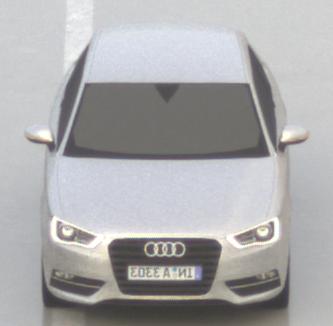
Make: Audi
Model: A3 1.2 TFSI
Detailed model: A3 (8V)
Model produced from: 2013/02
Model produced until: 2014/05
Doors: 3
Color: white
Road condition: wet road
Daytime: morning or afternoon
Contrast: low contrast